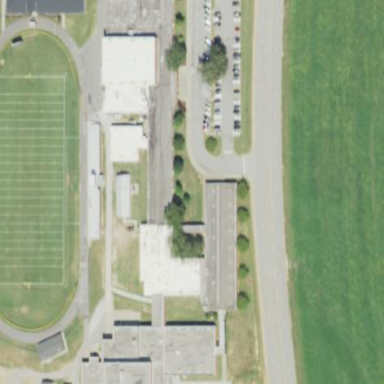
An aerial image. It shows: School building.